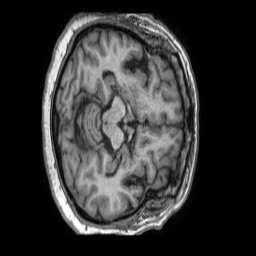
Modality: T1w
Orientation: axial
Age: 72
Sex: female
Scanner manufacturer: philips
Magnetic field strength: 1.5 T
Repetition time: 0.007118 s
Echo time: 0.003228 s